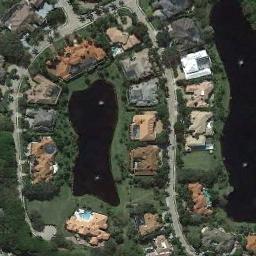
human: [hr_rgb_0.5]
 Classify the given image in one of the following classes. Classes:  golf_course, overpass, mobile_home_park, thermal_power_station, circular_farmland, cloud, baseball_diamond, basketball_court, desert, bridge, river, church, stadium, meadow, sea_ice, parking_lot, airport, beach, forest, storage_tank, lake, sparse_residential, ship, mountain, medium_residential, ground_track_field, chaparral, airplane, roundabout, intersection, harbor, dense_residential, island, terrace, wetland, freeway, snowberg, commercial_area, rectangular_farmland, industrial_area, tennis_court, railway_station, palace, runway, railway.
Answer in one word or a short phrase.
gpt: dense_residential